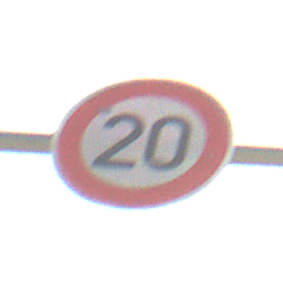
Verkehrszeichen: Geschwindigkeit20
Umgebung: Outdoor, Suburban
Tageszeit: MorningAfternoon
Wetter: Clear
Licht: Natural
Jahreszeit: NotSpecified
Kontrast: HighContrast